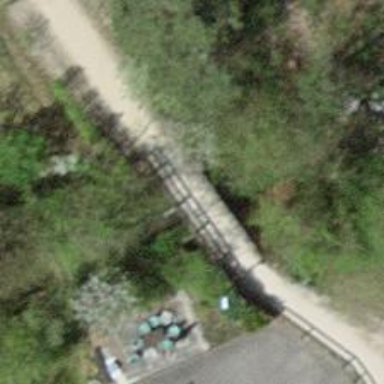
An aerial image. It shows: Track road with unpaved surface crossing bridge.